Interaction volume radius: 5 \u00c5
Interaction volume height: 10 \u00c5
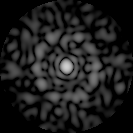
Disorder parameter: 0.8786